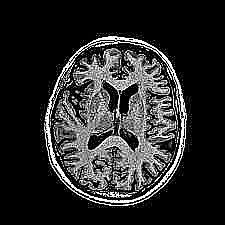
Label: notumor